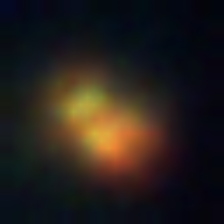
Taxon: NanoPlankton
Group: Other